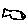
Label: fish